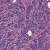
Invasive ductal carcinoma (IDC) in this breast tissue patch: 1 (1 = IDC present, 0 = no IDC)